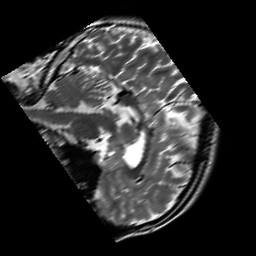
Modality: T2w
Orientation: sagittal
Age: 21
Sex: male
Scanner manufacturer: siemens
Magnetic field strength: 3 T
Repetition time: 7 s
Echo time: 0.09 s